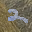
Label: 2